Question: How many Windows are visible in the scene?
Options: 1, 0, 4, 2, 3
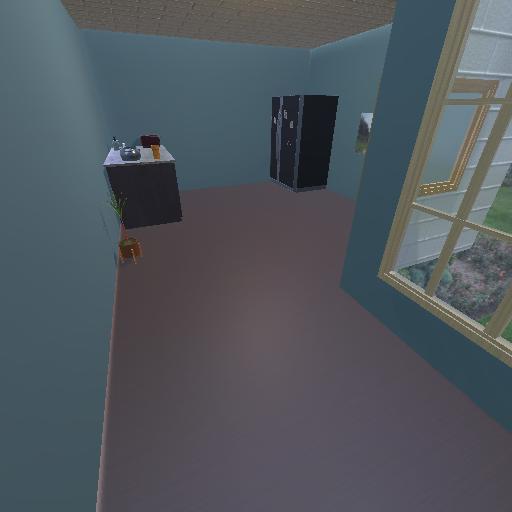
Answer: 1